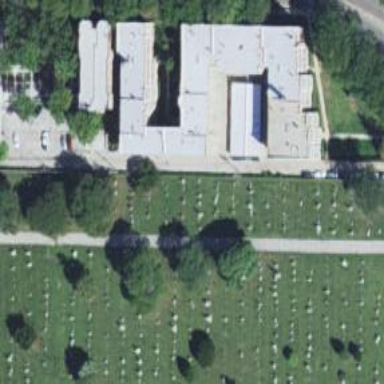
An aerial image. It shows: Sector within cemetery.